Field crop: maize
Growth stage: 1
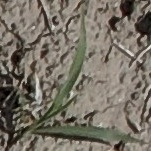
Species: sorghum